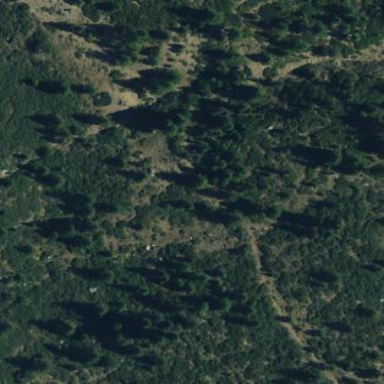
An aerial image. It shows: Forest with evergreen needle-leaved trees.